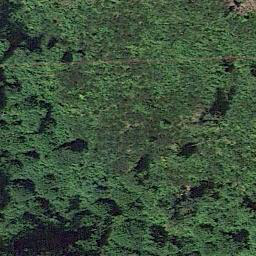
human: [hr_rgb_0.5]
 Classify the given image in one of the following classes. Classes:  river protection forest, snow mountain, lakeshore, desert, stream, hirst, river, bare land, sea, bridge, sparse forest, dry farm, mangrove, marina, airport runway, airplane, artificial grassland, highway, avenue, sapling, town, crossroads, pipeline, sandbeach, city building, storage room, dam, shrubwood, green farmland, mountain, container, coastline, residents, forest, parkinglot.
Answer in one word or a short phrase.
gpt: forest